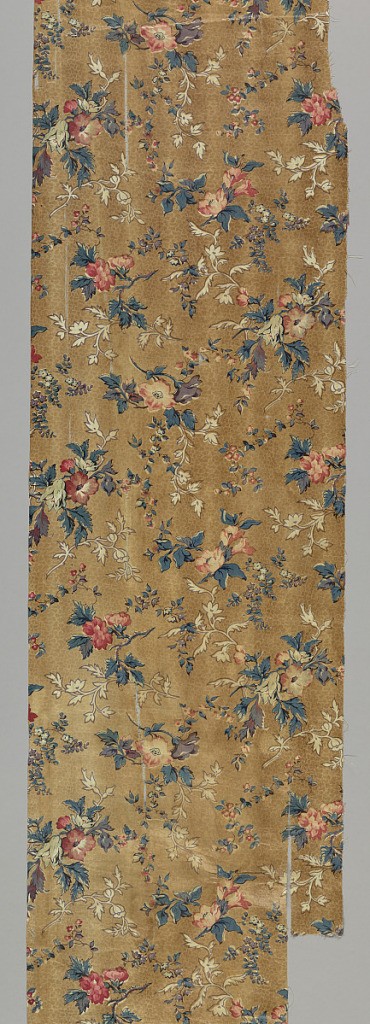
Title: Textile
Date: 19th century
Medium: cotton Technique: roller printed, glazed
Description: Floral pattern in blue, pink, purple and white on a light brown ground.